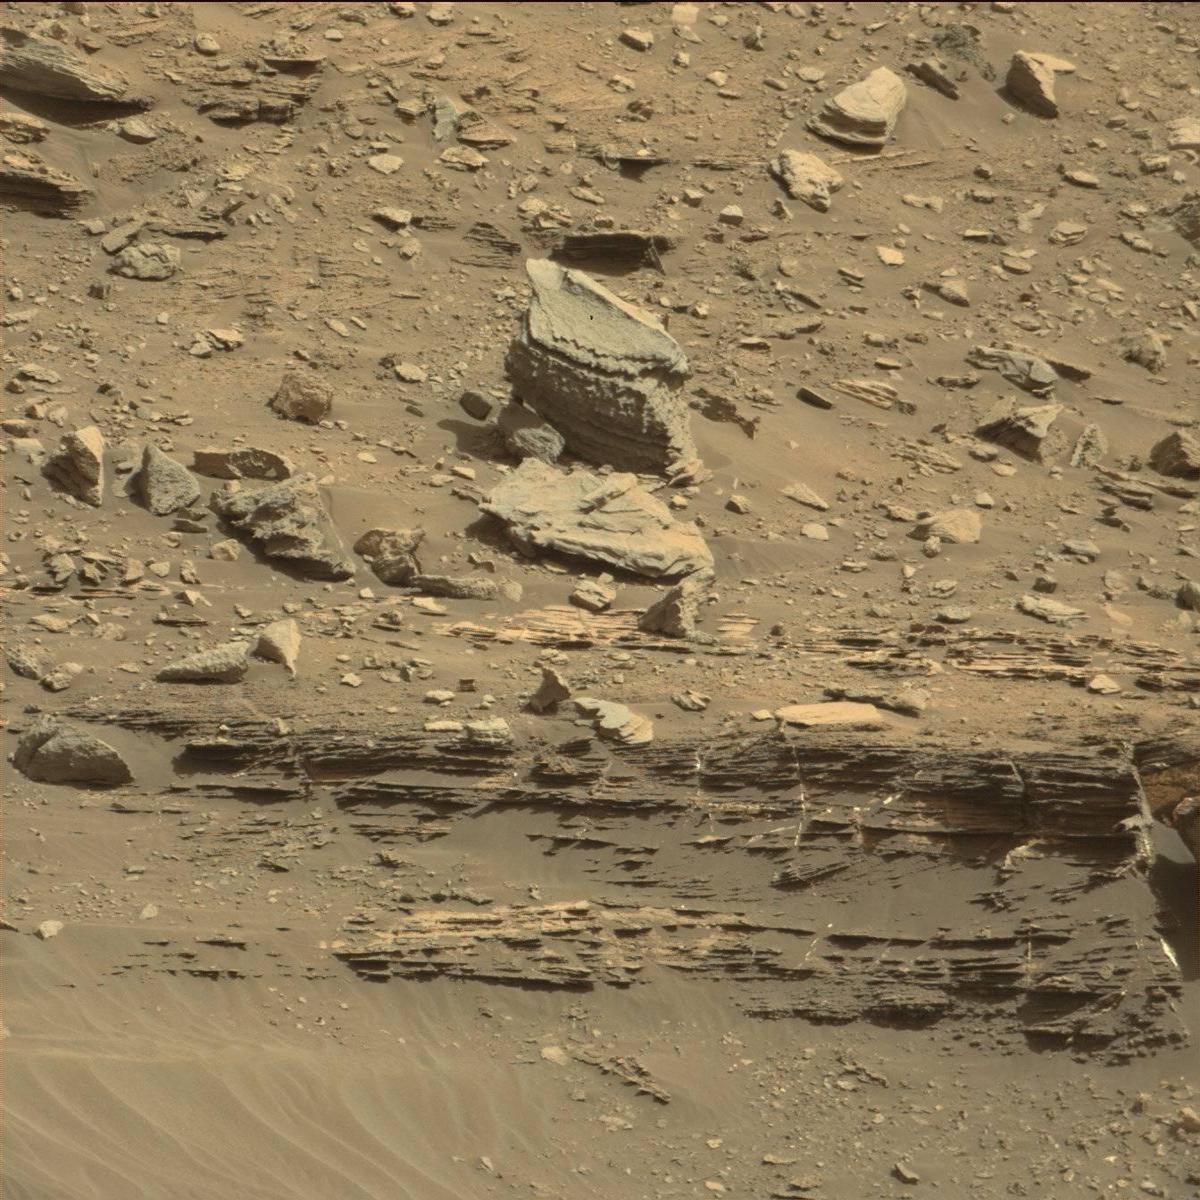
Terrain classes present: Bedrock, Rock, Sand / Soil